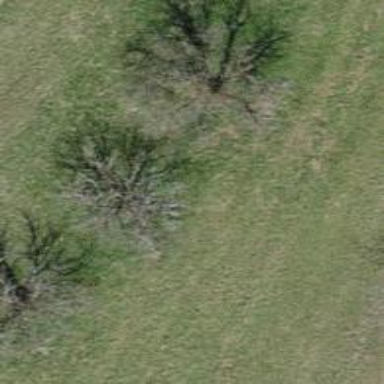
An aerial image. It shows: Broadleaved tree with lush leaves.